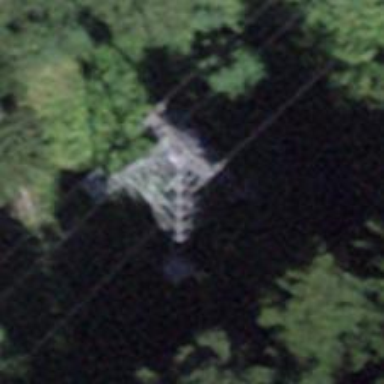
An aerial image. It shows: Pylon for aerialway.